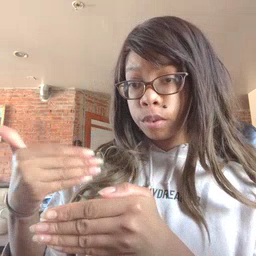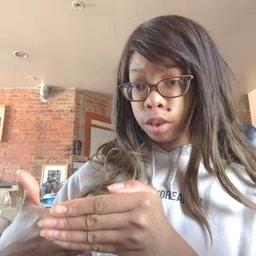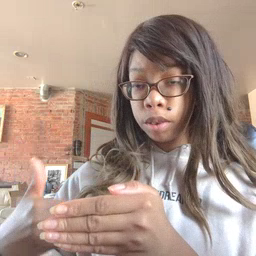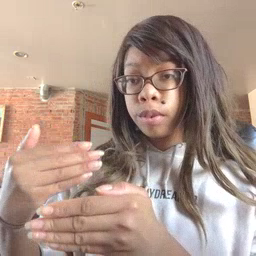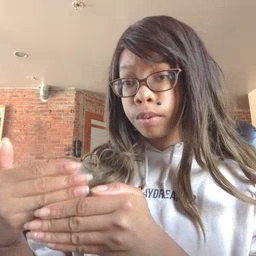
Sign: before